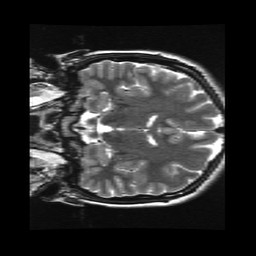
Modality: T2w
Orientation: coronal
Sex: female
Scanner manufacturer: ge
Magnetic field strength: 3 T
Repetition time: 5 s
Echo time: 0.1019 s